Question: I would like to make tinymce work in my CMS with IE but i stumbled over the following problem:
When i click into the editor i get a very ugly box which makes users unhappy.
It is not possible to select more than one paragraph.
I am sure there is a workaround or init setting for this.

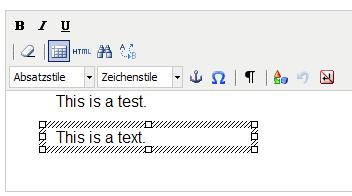
Answer: I found out the reason for this problem. It was a css setting:
'''
p {
min-height : 18px;
}
'''
After removal everything worked fine.
Edit: The following css setting had the same unwanted effect:
'''
p {
width : 250px;
}
'''
Helpfull link concerning the problem: <URL>